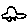
Label: car